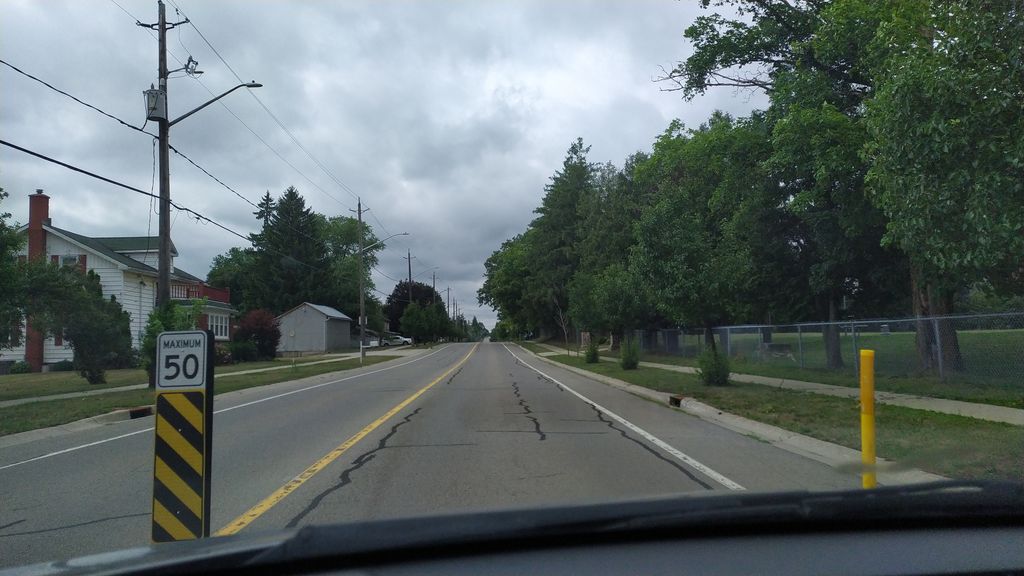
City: kitchener-waterloo